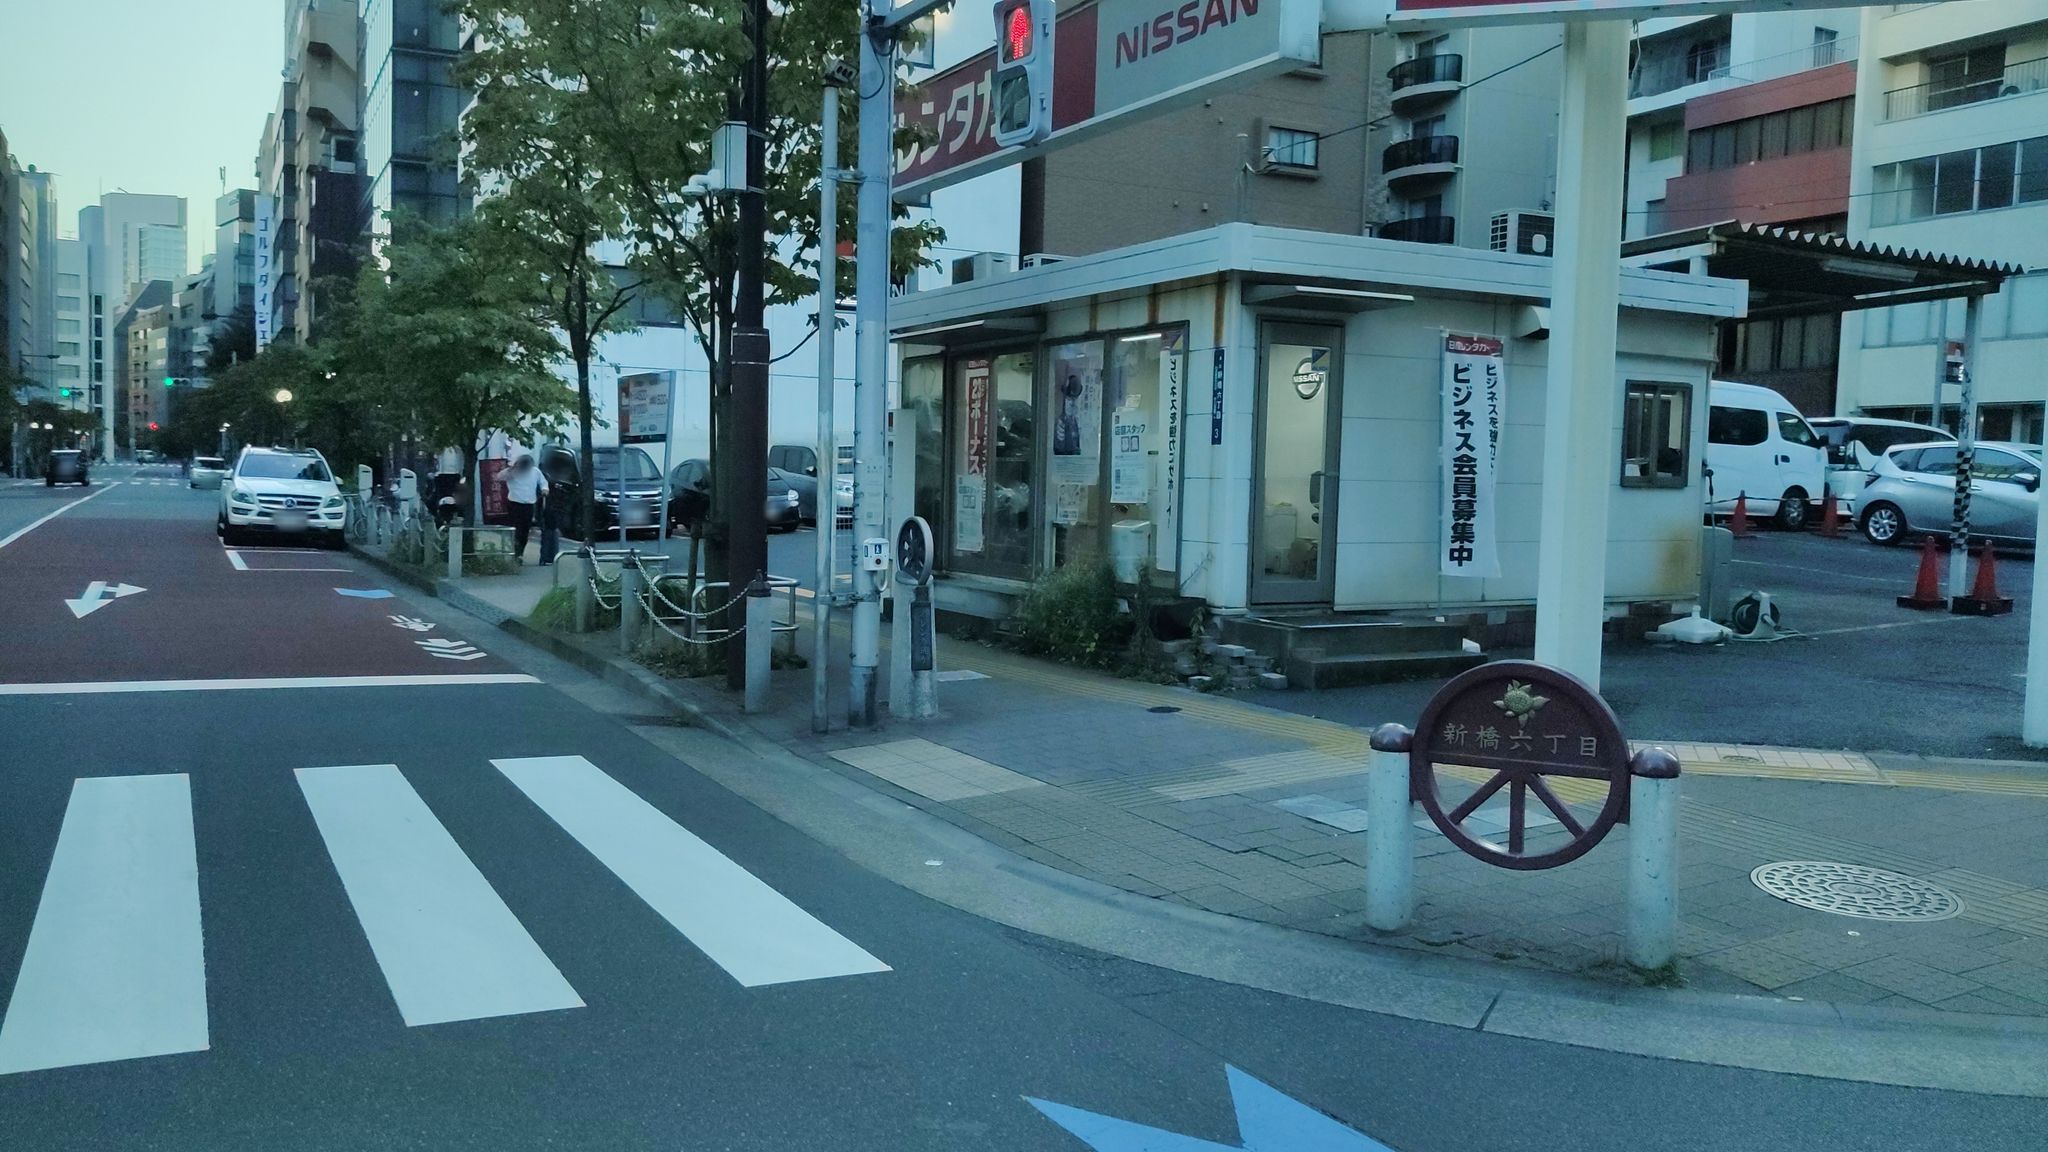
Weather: clear
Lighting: day
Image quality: good
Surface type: driving surface
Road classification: footway
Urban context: urban centre
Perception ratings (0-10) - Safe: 6.61, Lively: 9.25, Beautiful: 1.58, Boring: 1.25, Depressing: 3.85, Wealthy: 5.05